Question: How to create an XML 'Drawable', in Android, that looks like a smiley face, which I can use as background for my layout views?
I want the 'Drawable' to look like this:

Please help!
Thanks!!!
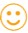
Answer: Here is the process if you want to create icons in XML. It's pretty simple. First you will need to find the svg icon or create one, a great resource to find free icons is <URL>
Then you will need to convert your svg icon to xml, there are many online website that do this. In this case i used <URL>
Here is the smiley icon.
'''
<vector xmlns:android="http://schemas.android.com/apk/res/android" xmlns:aapt="http://schemas.android.com/aapt"
android:viewportWidth="567.419"
android:viewportHeight="567.419"
android:width="567.419dp"
android:height="567.419dp">
<path
android:pathData="M409.93 209.297c0 18.056 -14.627 32.692 -32.683 32.692c-18.047 0 -32.683 -14.636 -32.683 -32.692s14.636 -32.683 32.683 -32.683C395.303 176.614 409.93 191.241 409.93 209.297z"
android:fillColor="@android:color/holo_orange_dark" />
<path
android:pathData="M222.011 209.297c0 18.056 -14.636 32.692 -32.683 32.692s-32.683 -14.636 -32.683 -32.692s14.636 -32.683 32.683 -32.683S222.011 191.241 222.011 209.297z"
android:fillColor="@android:color/holo_orange_dark" />
<path
android:pathData="M308.702 451.466h-45.388c-57.483 0 -104.253 -46.205 -104.253 -103.014c0 -7.443 6.034 -13.468 13.468 -13.468c7.434 0 13.468 6.025 13.468 13.468c0 42.659 33.958 76.078 77.317 76.078h45.388c43.359 0 77.317 -32.863 77.317 -74.821c0 -7.443 6.034 -13.468 13.468 -13.468c7.443 0 13.468 6.025 13.468 13.468C412.956 406.769 367.163 451.466 308.702 451.466z"
android:fillColor="@android:color/holo_orange_dark" />
<path
android:pathData="M283.714 567.419c-156.403 0 -283.642 -127.275 -283.642 -283.714C0.072 127.275 127.311 0 283.714 0c156.394 0 283.633 127.275 283.633 283.705C567.347 440.143 440.108 567.419 283.714 567.419zM283.714 26.946c-141.552 0 -256.705 115.181 -256.705 256.759c0 141.588 115.154 256.768 256.705 256.768c141.543 0 256.696 -115.181 256.696 -256.768C540.41 142.126 425.257 26.946 283.714 26.946z"
android:fillColor="@android:color/holo_orange_dark" />
</vector>
'''